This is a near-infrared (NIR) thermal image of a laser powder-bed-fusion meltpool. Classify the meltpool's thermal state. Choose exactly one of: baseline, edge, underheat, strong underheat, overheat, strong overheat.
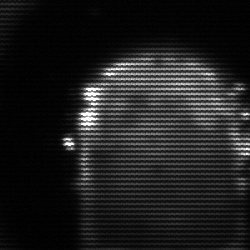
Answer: baseline